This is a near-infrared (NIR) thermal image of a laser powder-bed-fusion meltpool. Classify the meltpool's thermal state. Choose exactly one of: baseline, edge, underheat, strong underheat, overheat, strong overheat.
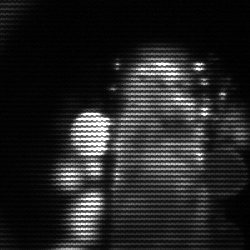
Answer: strong underheat